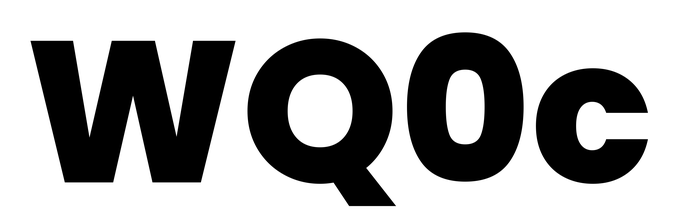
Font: Poppins-ExtraBold